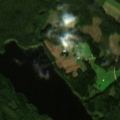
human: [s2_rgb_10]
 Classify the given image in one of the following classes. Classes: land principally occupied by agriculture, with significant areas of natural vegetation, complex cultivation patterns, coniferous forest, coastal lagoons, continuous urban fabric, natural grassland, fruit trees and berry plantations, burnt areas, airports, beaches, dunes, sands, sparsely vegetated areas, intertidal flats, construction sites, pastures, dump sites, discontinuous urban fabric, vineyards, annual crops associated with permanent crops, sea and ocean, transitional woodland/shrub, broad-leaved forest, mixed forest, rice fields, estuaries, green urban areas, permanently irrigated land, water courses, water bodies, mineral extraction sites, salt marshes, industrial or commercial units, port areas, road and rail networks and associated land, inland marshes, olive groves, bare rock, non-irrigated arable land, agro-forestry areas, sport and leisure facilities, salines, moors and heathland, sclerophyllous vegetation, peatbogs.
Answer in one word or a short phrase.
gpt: land principally occupied by agriculture, with significant areas of natural vegetation, coniferous forest, mixed forest, water bodies